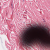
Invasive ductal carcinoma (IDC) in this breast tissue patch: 0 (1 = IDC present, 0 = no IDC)